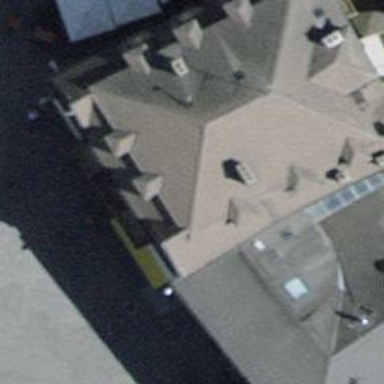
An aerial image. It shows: Clothing store.